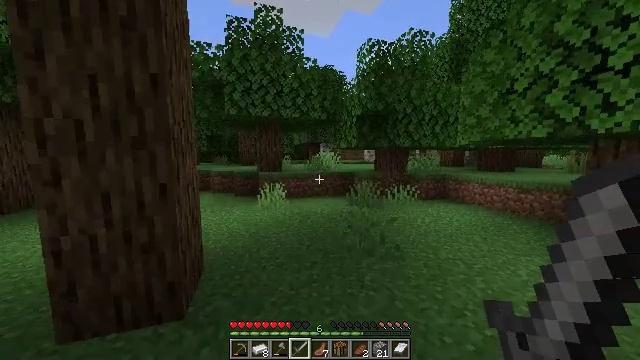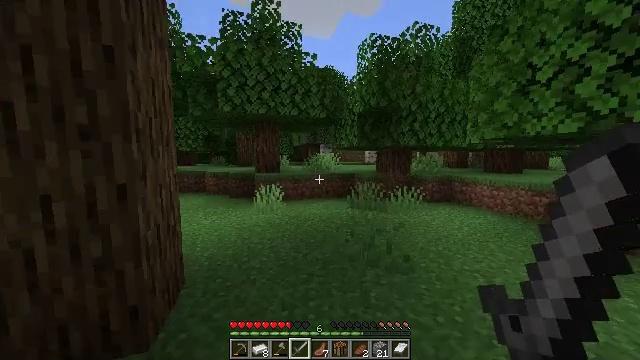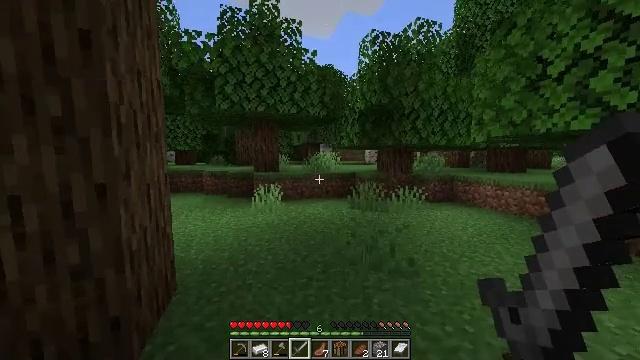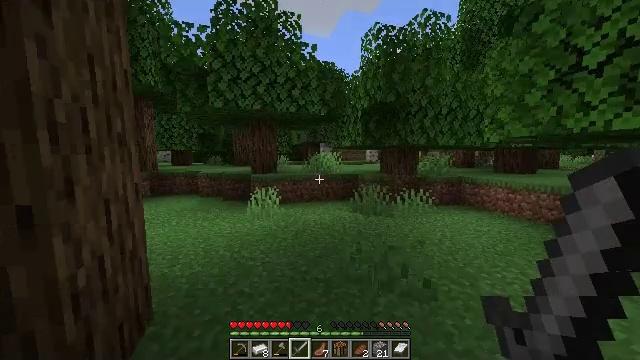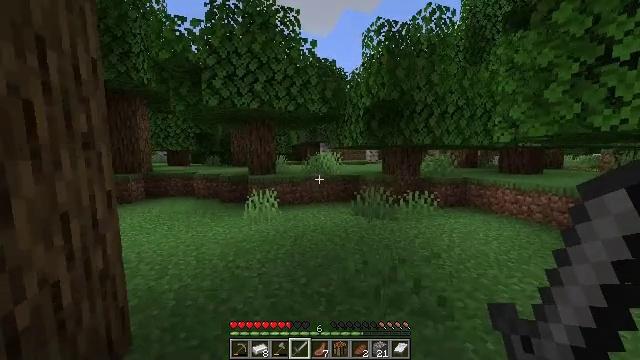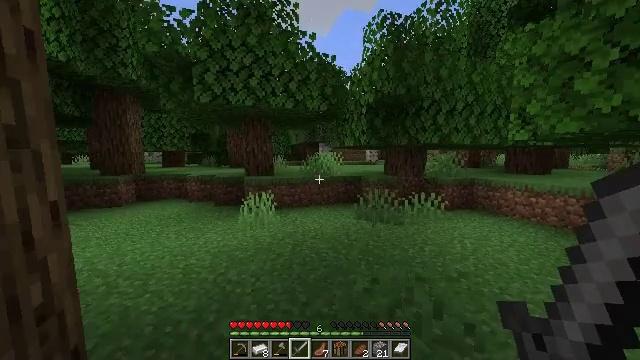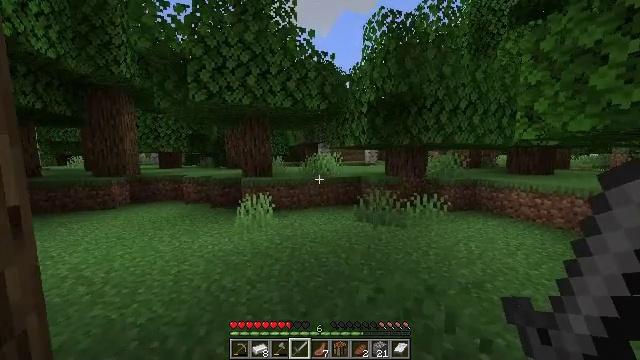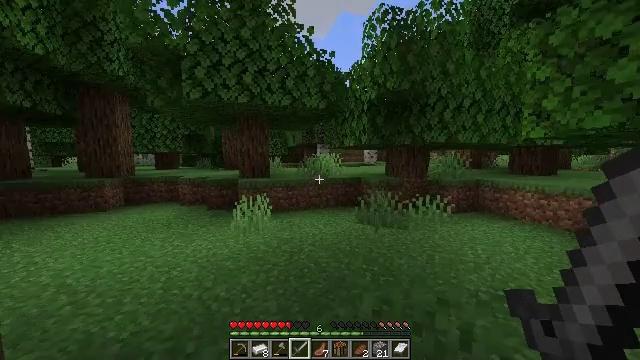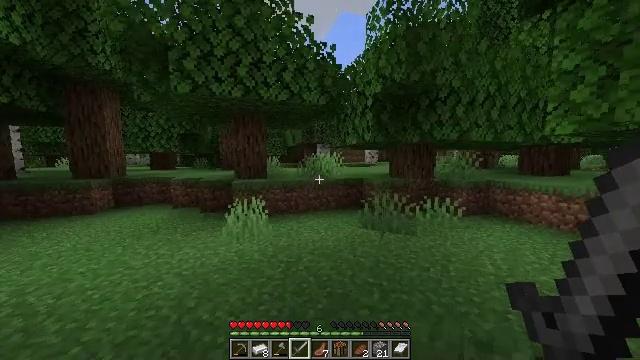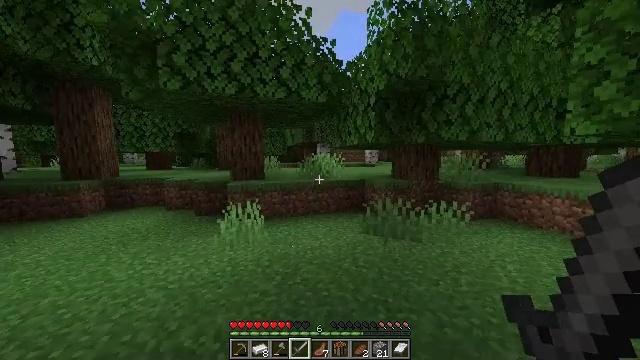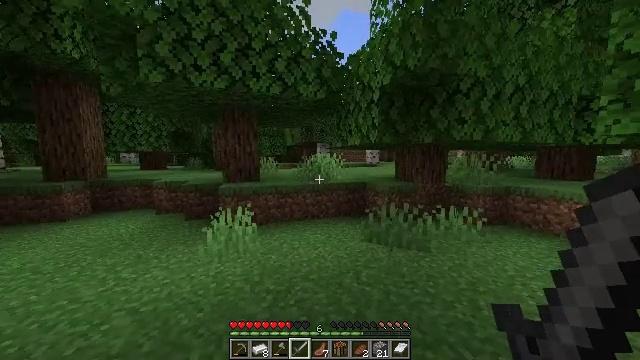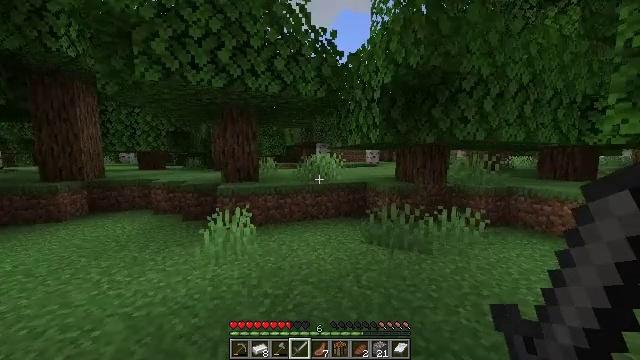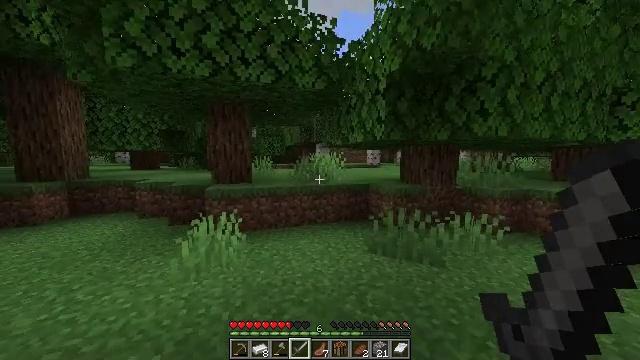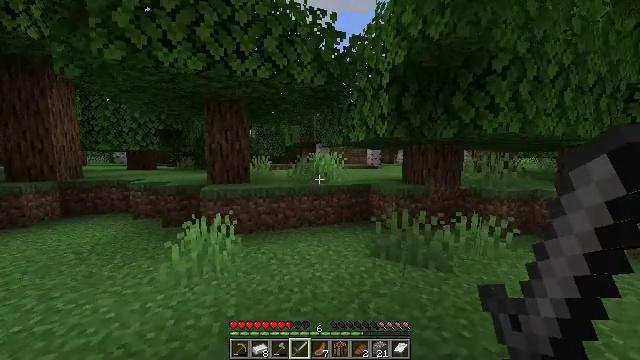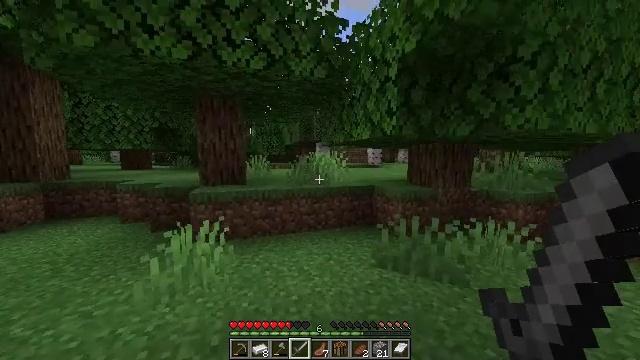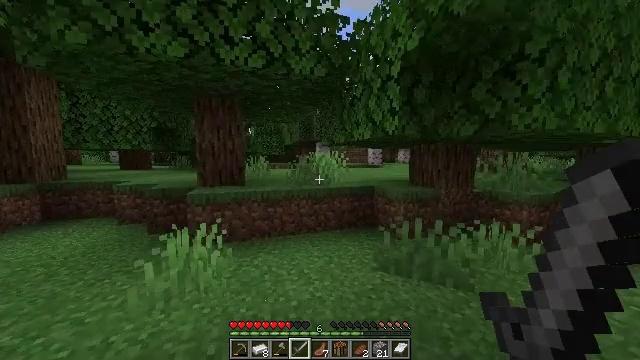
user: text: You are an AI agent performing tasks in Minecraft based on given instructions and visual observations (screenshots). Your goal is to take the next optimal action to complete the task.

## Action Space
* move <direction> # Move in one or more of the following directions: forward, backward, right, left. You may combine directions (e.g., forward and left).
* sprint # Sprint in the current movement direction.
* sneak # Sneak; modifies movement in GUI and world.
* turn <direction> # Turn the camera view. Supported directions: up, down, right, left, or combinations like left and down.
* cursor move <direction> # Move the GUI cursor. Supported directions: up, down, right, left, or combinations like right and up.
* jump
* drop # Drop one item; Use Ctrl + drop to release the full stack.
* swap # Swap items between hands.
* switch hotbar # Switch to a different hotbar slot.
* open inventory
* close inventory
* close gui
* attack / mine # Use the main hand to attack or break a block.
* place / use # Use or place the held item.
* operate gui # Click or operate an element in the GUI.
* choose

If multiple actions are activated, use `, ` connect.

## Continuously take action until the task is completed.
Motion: motion action
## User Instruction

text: Gather oak leaves by attacking.
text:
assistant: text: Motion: move forward, sprint
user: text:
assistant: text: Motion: move forward, sprint
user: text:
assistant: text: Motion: move forward, sprint
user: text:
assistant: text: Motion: move forward, sprint
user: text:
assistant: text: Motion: move forward, sprint
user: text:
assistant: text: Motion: move forward, sprint
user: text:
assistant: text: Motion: move forward, sprint
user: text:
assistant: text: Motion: move forward, sprint
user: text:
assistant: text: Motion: move forward, sprint
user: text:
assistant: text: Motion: move forward, sprint
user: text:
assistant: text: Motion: move forward, sprint
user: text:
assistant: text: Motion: move forward, sprint
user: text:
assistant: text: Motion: move forward, sprint
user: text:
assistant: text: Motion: move forward, sprint
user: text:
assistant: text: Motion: move forward, sprint
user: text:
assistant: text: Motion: move forward, sprint
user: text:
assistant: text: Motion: move forward, sprint, turn left
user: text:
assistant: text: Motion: move forward, sprint, turn left
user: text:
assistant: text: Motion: move forward, sprint
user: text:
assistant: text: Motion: move forward, sprint
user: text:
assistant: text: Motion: move forward, sprint
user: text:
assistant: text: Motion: move forward, sprint
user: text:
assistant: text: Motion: move forward, sprint
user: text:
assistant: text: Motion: move forward, sprint
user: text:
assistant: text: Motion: move forward, sprint
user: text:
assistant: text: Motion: move forward, sprint
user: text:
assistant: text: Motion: move forward, sprint, jump
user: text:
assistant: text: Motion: move forward, sprint, jump
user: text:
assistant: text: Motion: move forward, sprint, jump
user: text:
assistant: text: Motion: move forward, sprint, jump